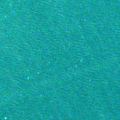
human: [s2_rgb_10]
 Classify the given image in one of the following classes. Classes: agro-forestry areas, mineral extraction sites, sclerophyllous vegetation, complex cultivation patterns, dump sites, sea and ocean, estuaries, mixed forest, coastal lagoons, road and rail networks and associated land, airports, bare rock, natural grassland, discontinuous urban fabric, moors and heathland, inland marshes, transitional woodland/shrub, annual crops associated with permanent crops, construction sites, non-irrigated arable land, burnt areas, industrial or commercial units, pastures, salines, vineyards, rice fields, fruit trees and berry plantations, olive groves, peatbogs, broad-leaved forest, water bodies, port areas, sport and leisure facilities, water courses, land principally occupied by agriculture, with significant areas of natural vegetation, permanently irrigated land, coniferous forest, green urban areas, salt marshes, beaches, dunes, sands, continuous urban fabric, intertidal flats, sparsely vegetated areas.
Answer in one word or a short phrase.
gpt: sea and ocean